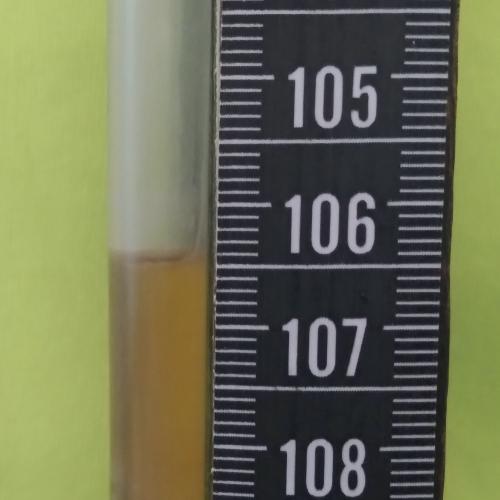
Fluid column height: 106.4 cm